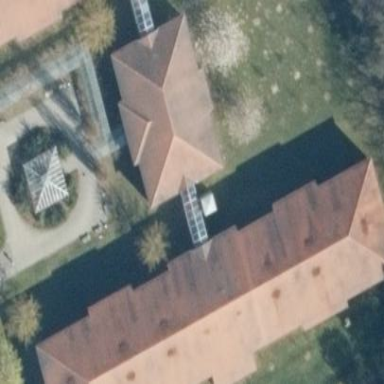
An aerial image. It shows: Part of building.